Question: I have rounded border around div with a hidden part like in image below. It has to be 'display: flex' and should not move around.
I tried adding only bot and left border, and creating top border with div, but the rounding is a bit off. Any suggestions would be welcomed here, thanks.
EDIT: i only need to hide border, inside of the div should be visible

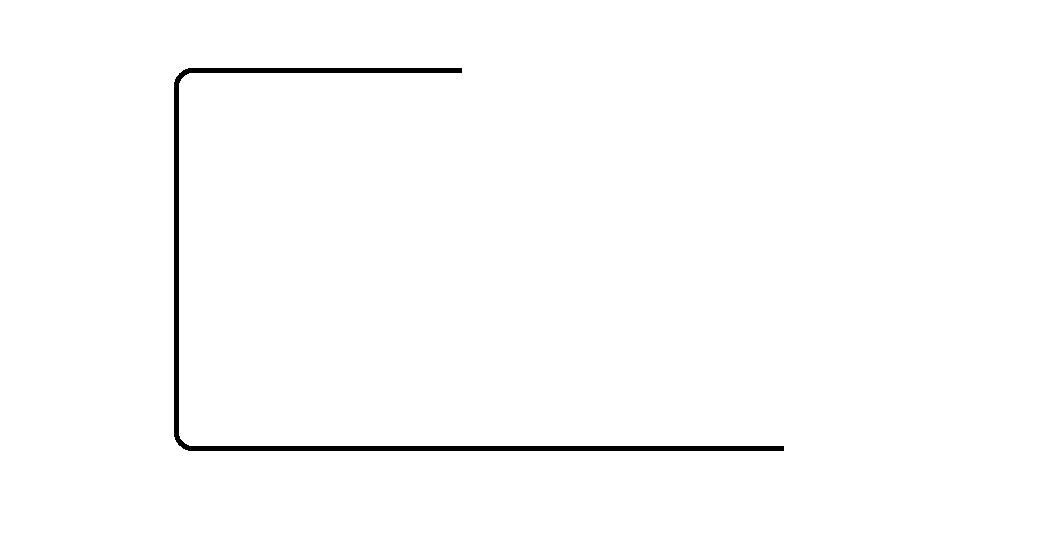
Answer: You can use pseudo elements to achieve this. You may need to position them according to your layout and content
'''
#border {
display: flex;
flex-direction: column;
justify-content: center;
align-items: center;
word-wrap: break-word;
position: absolute;
border-left: solid 2px black;
border-top-left-radius: 5px;
border-bottom-left-radius: 5px;
height: 250px;
width: 400px;
}
#border::before {
content:"";
position: absolute;
top: 0px;
left: -1px;
height: 5px;
width: 150px;
border-top: solid 2px black;
border-top-left-radius: 5px;
}
#border::after {
content:"";
position: absolute;
top: 244px;
left: -2px;
width: 300px;
height: 5px;
border-bottom: solid 2px black;
border-bottom-left-radius: 5px;
}
'''
'''
<div id="border">
<p>Lorem Ipsum Lorem Ipsum Lorem Ipsum Lorem Ipsum Lorem Ipsum Lorem Ipsum Lorem Ipsum Lorem Ipsum</p>
<p>Lorem Ipsum Lorem Ipsum Lorem Ipsum Lorem Ipsum Lorem Ipsum Lorem Ipsum Lorem Ipsum Lorem Ipsum Lorem Ipsum Lorem Ipsum Lorem Ipsum Lorem Ipsum Lorem Ipsum</p>
<p>Lorem Ipsum Lorem Ipsum Lorem Ipsum Lorem Ipsum Lorem Ipsum Lorem Ipsum Lorem Ipsum Lorem Ipsum</p>
</div>
'''